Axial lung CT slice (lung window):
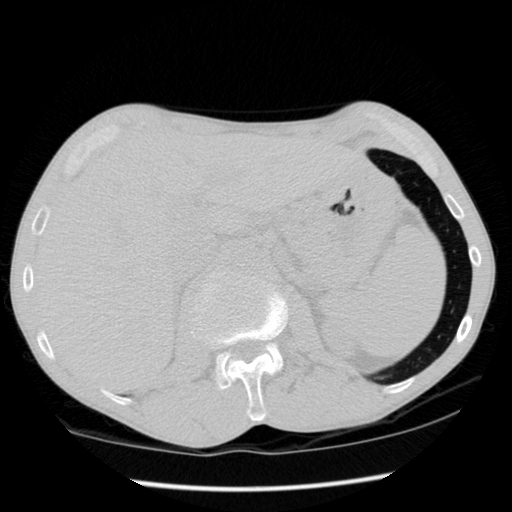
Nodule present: no